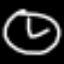
Label: clock